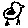
Label: bird